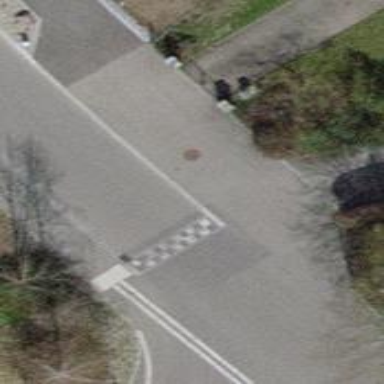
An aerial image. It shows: Marked crossing on the road.